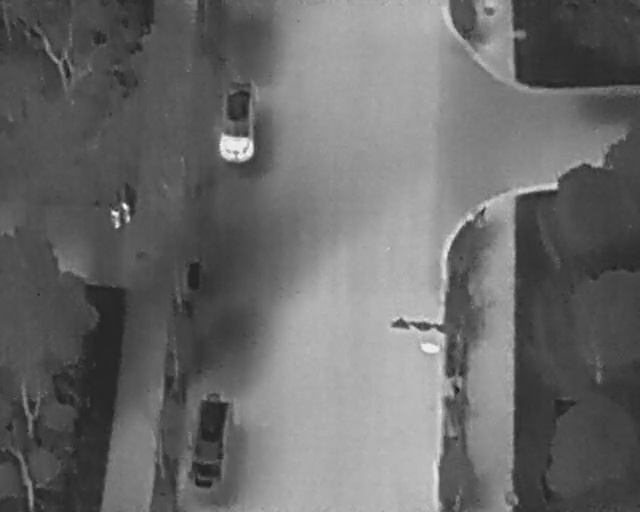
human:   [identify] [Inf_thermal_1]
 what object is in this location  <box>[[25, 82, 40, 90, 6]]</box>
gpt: <ref>1 large car at the bottom</ref>